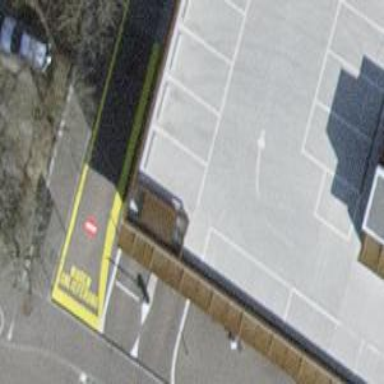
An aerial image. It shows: Parking area.